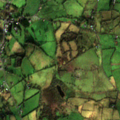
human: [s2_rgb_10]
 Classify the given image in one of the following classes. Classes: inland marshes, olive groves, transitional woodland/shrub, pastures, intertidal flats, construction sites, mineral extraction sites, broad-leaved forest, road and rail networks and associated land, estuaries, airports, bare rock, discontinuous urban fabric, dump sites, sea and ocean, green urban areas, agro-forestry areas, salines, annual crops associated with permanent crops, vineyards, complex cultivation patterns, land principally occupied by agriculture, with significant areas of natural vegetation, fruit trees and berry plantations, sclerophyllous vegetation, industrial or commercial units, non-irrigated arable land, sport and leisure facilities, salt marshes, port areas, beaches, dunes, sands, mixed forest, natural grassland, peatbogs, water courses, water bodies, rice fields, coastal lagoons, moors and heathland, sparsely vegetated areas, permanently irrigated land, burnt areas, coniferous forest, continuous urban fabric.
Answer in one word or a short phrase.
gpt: pastures